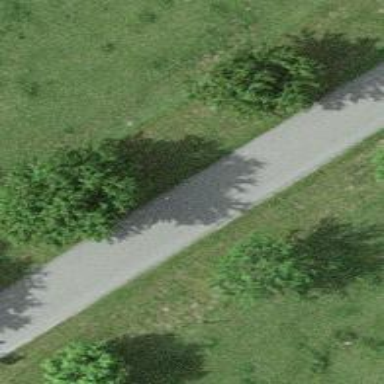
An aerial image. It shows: Paved track.